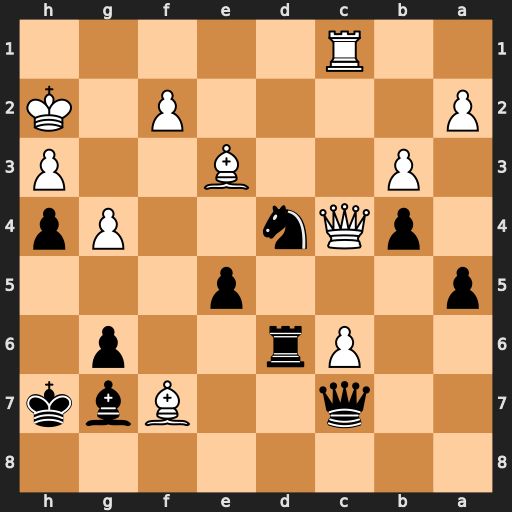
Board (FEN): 8/2q2Bbk/2Pr2p1/p3p3/1pQn2Pp/1P2B2P/P4P1K/2R5
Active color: b
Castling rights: -
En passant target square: -
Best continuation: Rxc6 Qa6 e4+ Kg2 Qxf7 Rxc6 Qf3+ Kh2 Be5+